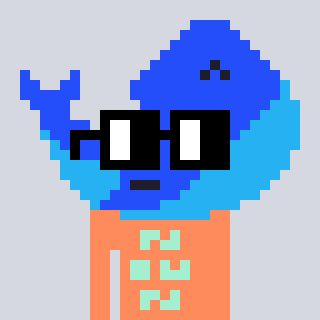
a pixel art character with square black glasses, a whale-shaped head and a peachy-colored body on a cool background